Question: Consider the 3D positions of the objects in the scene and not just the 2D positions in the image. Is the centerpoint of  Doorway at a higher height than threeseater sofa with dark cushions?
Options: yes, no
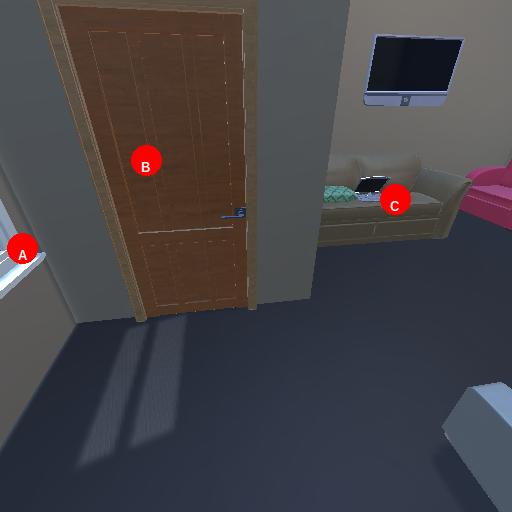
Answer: yes